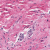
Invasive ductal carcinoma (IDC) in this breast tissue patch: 0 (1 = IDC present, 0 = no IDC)